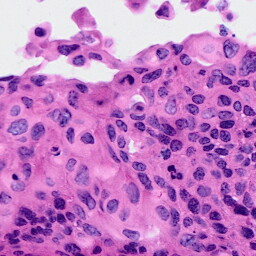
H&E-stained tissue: Cervix